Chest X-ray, AP view. Patient: 55 years old, sex M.
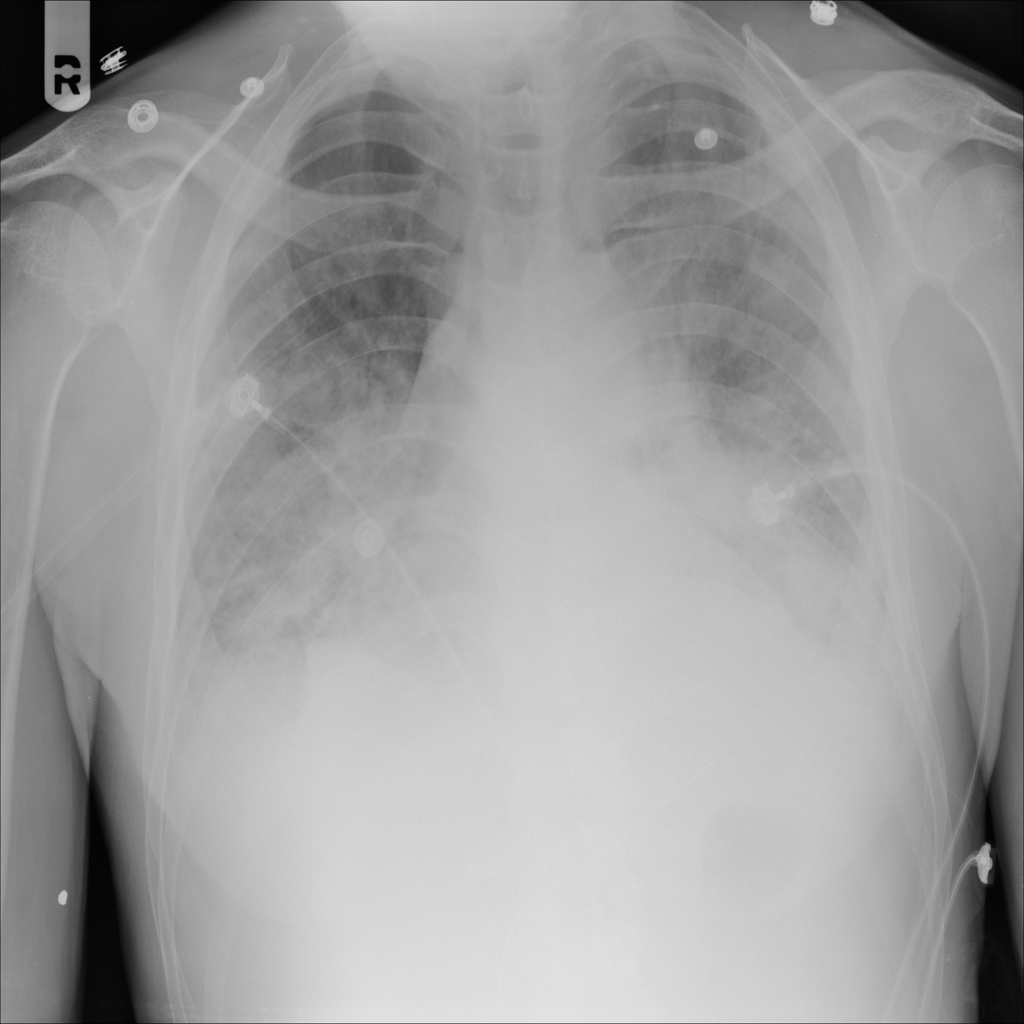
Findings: Cardiomegaly, Effusion, Infiltration